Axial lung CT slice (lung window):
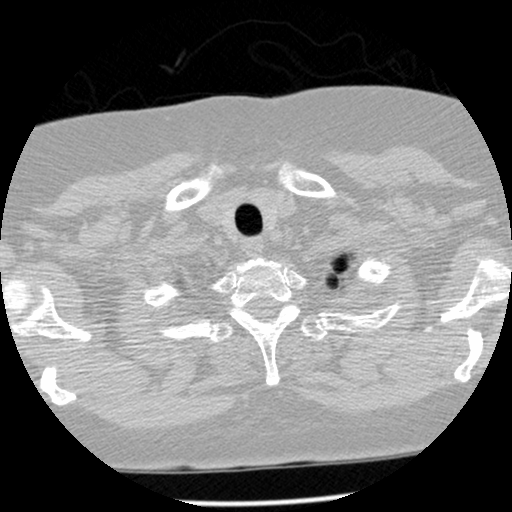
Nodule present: no